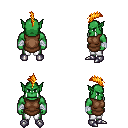
a pixel art fantasy rpg character, male body template, orc, green skin, brown tunic, white pants, light blonde mohawk hairstyle, white cloth bandages, metal boots, four views (front, back, left, right), 2x2 character sprite sheet, small pixel art, hard edges, no anti-aliasing